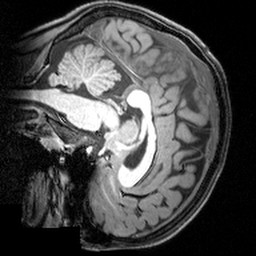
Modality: T1w
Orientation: sagittal
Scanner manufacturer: siemens
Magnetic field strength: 3 T
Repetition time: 1.9 s
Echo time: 0.00397 s